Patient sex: M
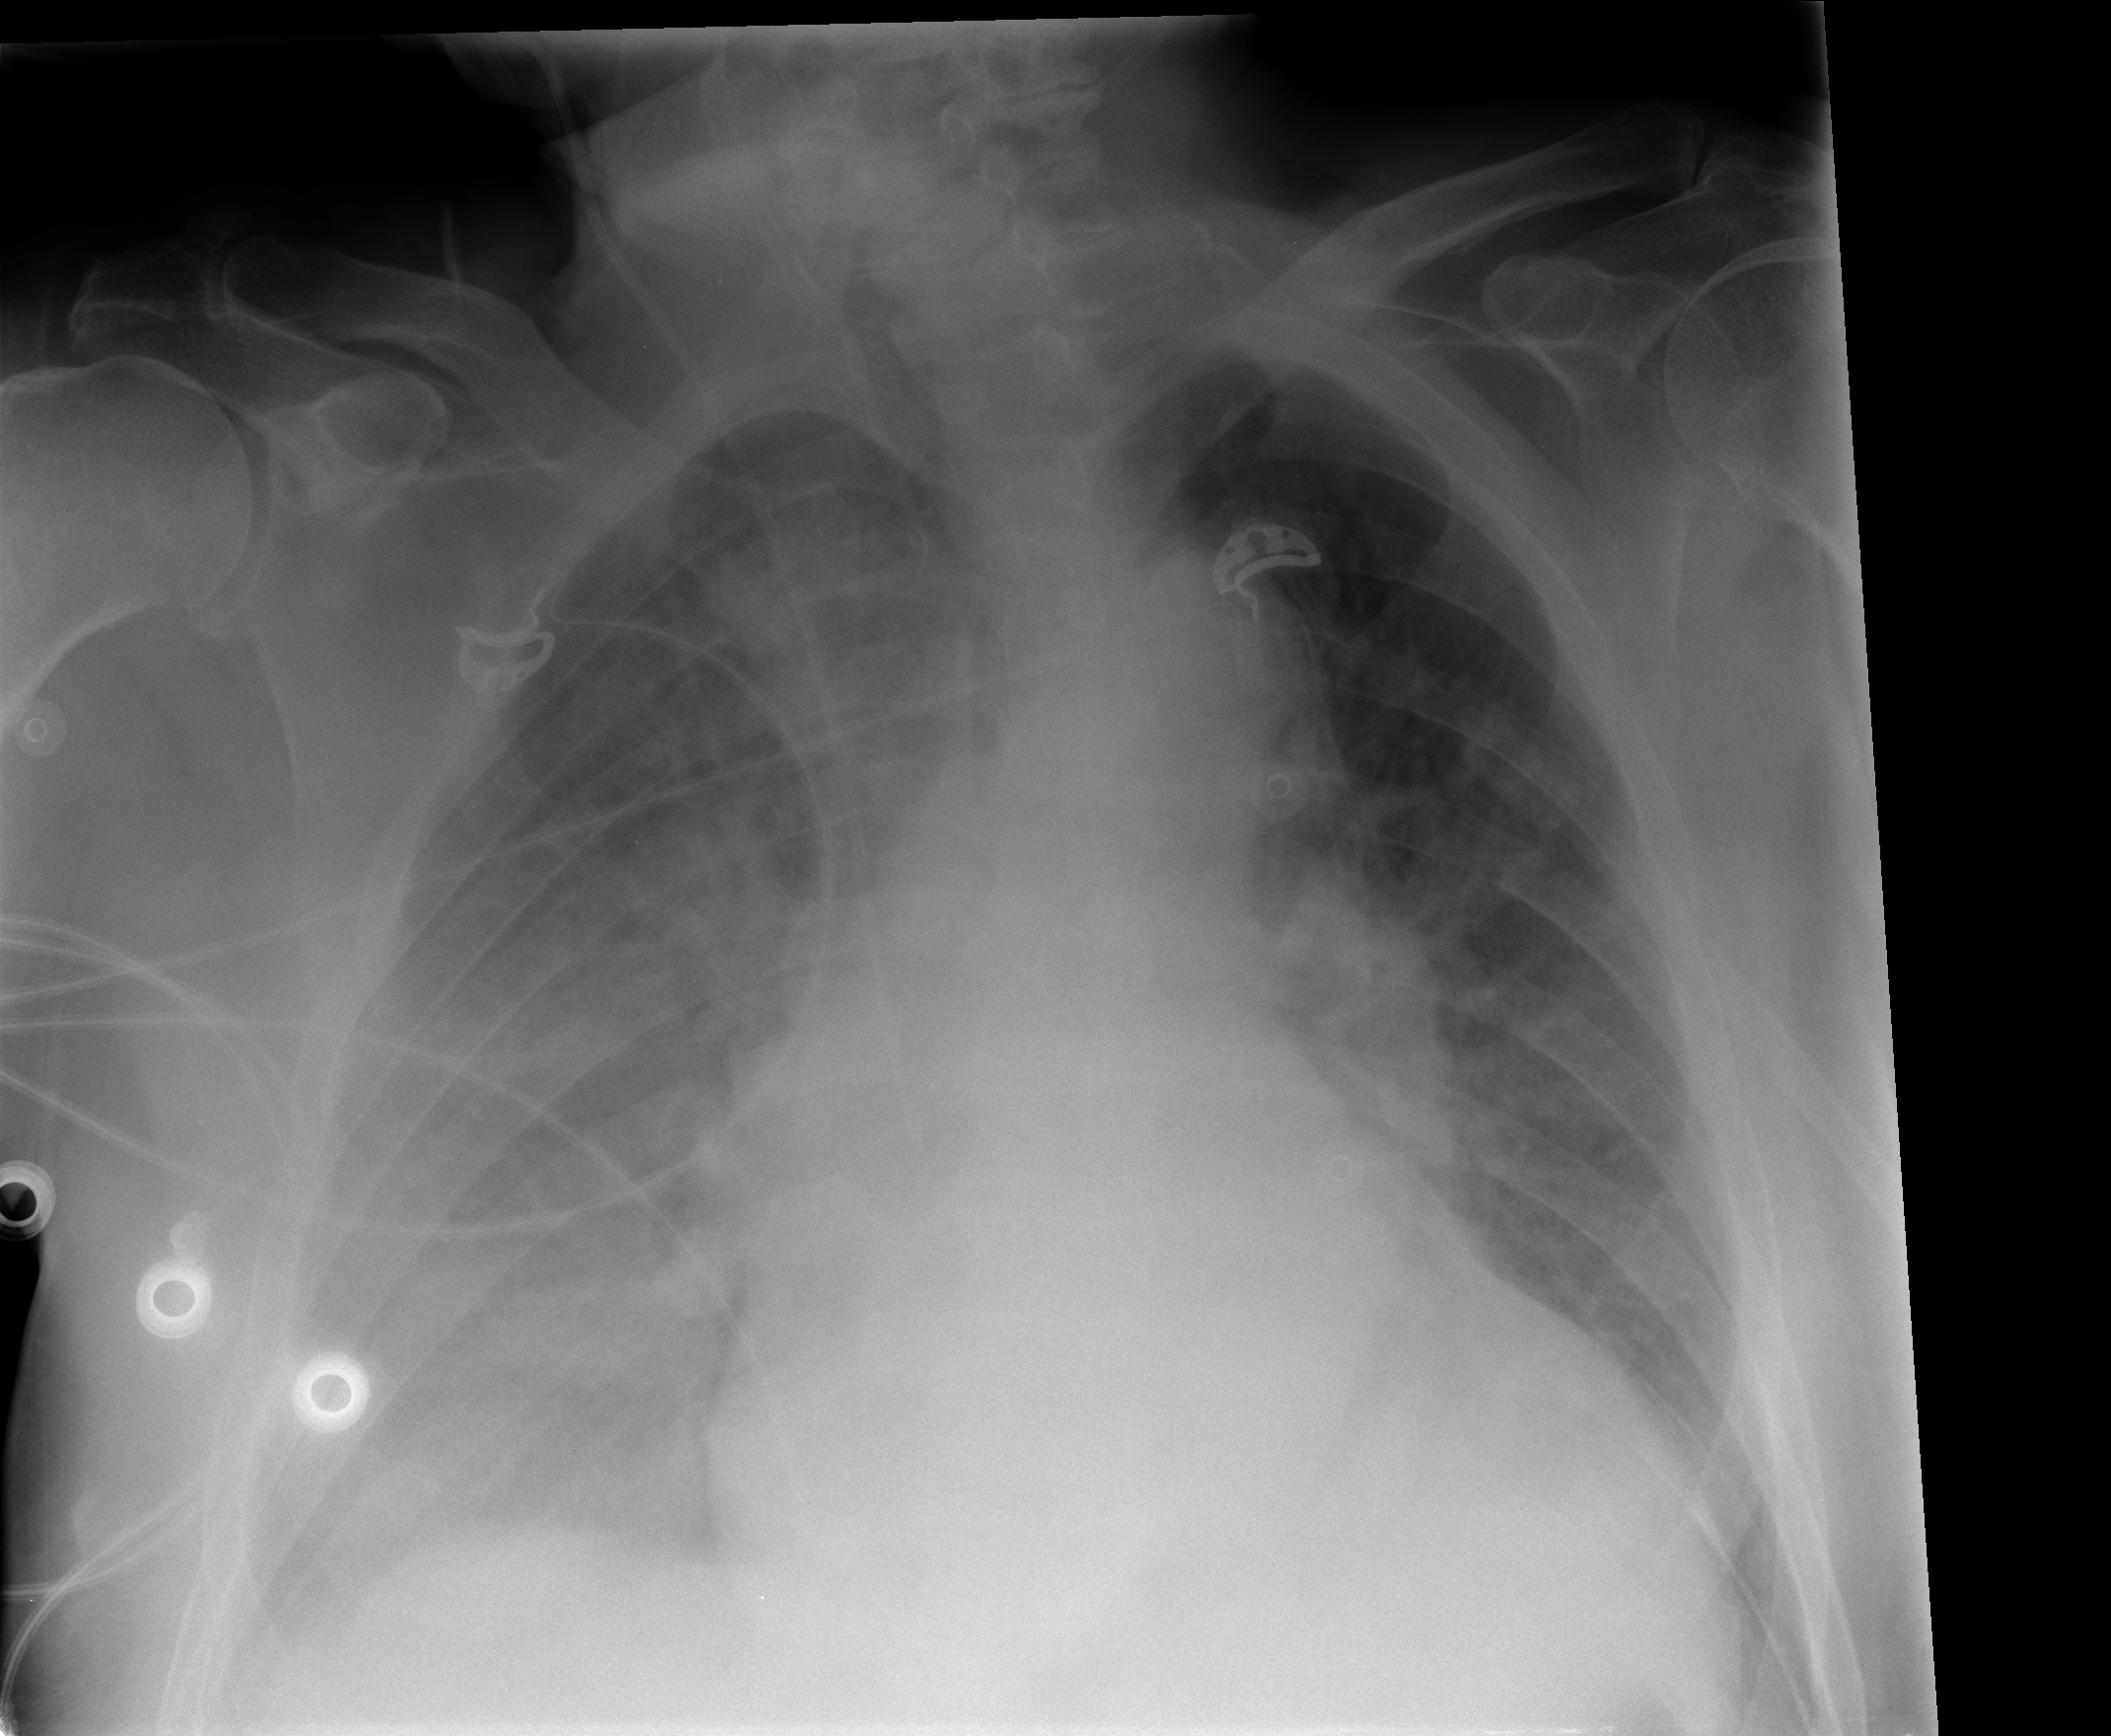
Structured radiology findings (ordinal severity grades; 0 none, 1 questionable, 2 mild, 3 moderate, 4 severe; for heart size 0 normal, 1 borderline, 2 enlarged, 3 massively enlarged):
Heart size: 2
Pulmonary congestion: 2
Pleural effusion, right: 3
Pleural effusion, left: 0
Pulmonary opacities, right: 2
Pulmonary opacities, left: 2
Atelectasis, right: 0
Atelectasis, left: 0